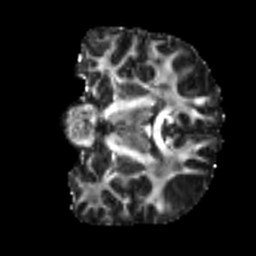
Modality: FA
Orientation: coronal
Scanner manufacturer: siemens
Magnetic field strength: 3 T
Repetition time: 4 s
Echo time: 0.0594 s